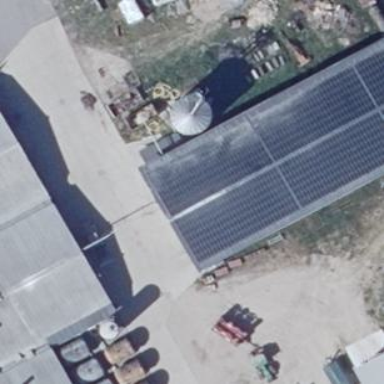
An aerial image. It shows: Solar photovoltaic panel generating electricity. It is small installation located on building.